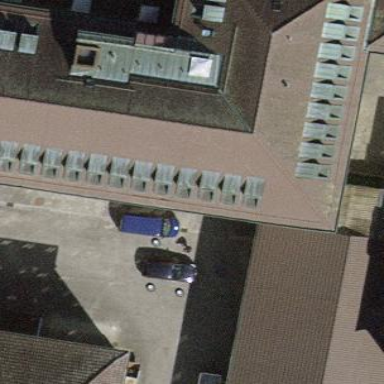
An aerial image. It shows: Building that serves as military barracks.